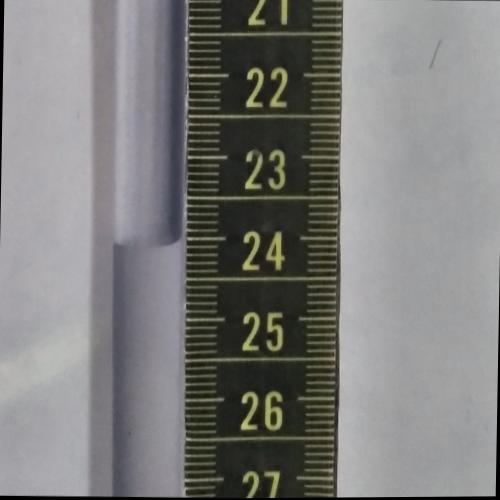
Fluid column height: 24.1 cm